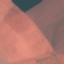
Land use / land cover class: AnnualCrop